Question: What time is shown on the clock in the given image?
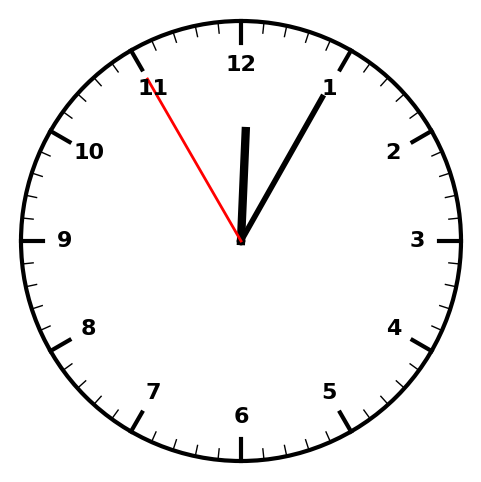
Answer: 12:04:55